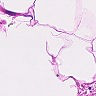
Metastatic tissue present: no